Question: Hi I'm tring to set a logon program parameter for remote clients that will be created using a powershell script. As shown below

I managed to get a logon script to set in the profile tab using
'''
$objUser.PSBase.InvokeSet('LoginScript', "logoff.cmd")
'''
As seed in this thread <URL>
The problem is I can't find the attribes in ADSIedit also some attrribes that I use and work aren't shown in ADSIedit such as PasswordExpired
which leads me to believe the attribute does exsist. Below is my code
'''
$objComputer = [ADSI]"WinNT://127.0.0.1"
$objUser = $objComputer.Create('user', $username)
$objUser.SetPassword($password)
$objUser.PSBase.InvokeSet('Description', "user " + $userName)
$objUser.PSBase.InvokeSet('userflags', 512)
$objUser.PSBase.InvokeSet('passwordExpired', 1)
$objUser.SetInfo();
'''
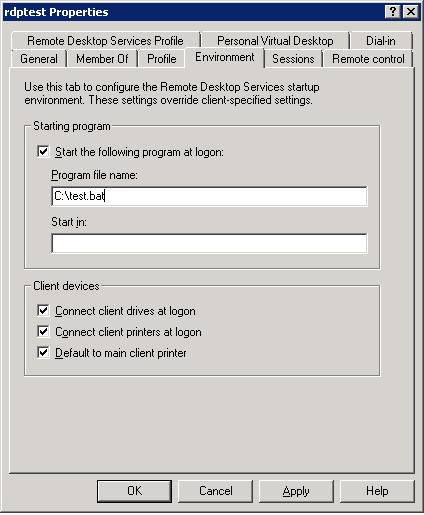
Answer: It took a long time to figure this one out be found the answer in <URL> library
here is the code below
'''
# adds user
$objComputer = [ADSI]"WinNT://127.0.0.1"
$objUser = $objComputer.Create('user', $username)
$objUser.SetPassword($password)
$objUser.PSBase.InvokeSet('Description', "user " + $userName)
$objUser.PSBase.InvokeSet('userflags', 512)
$objUser.SetInfo();
# set password not to expire
wmic USERACCOUNT WHERE "Name = '$username'" SET Passwordexpires=FALSE
#set logoff script
$ou = [adsi]"WinNT://127.0.0.1"
$user = $ou.psbase.get_children().find("test")
$user.PSBase.InvokeSet("TerminalServicesInitialProgram", "C:\logoff.bat")
$user.setinfo()
'''